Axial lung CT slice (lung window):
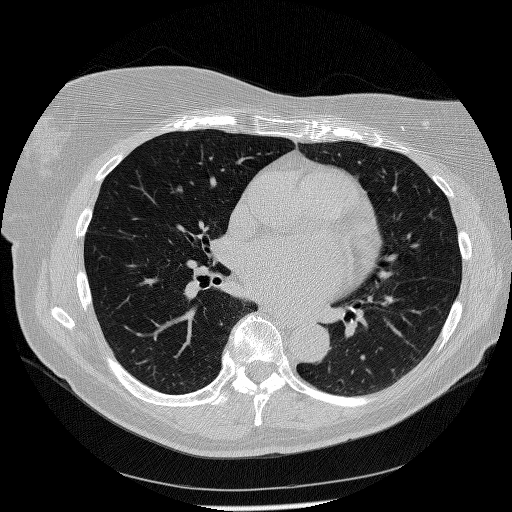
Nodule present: no